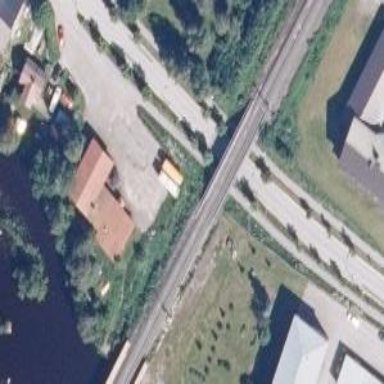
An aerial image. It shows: Railway with continuous electrified contact line.